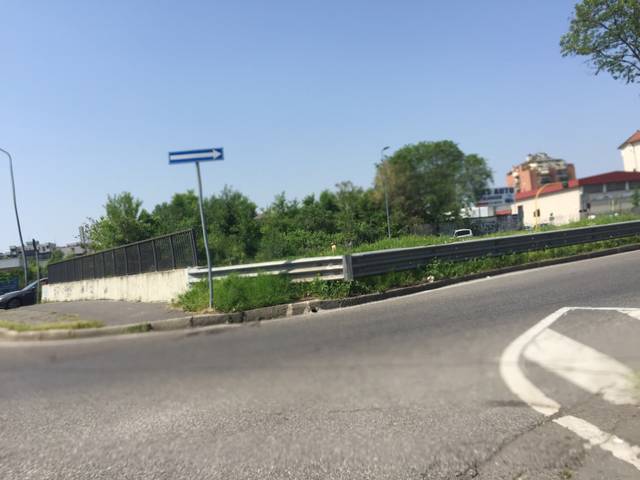
Region: Italy
Coordinates: 45.443, 9.16